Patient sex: F
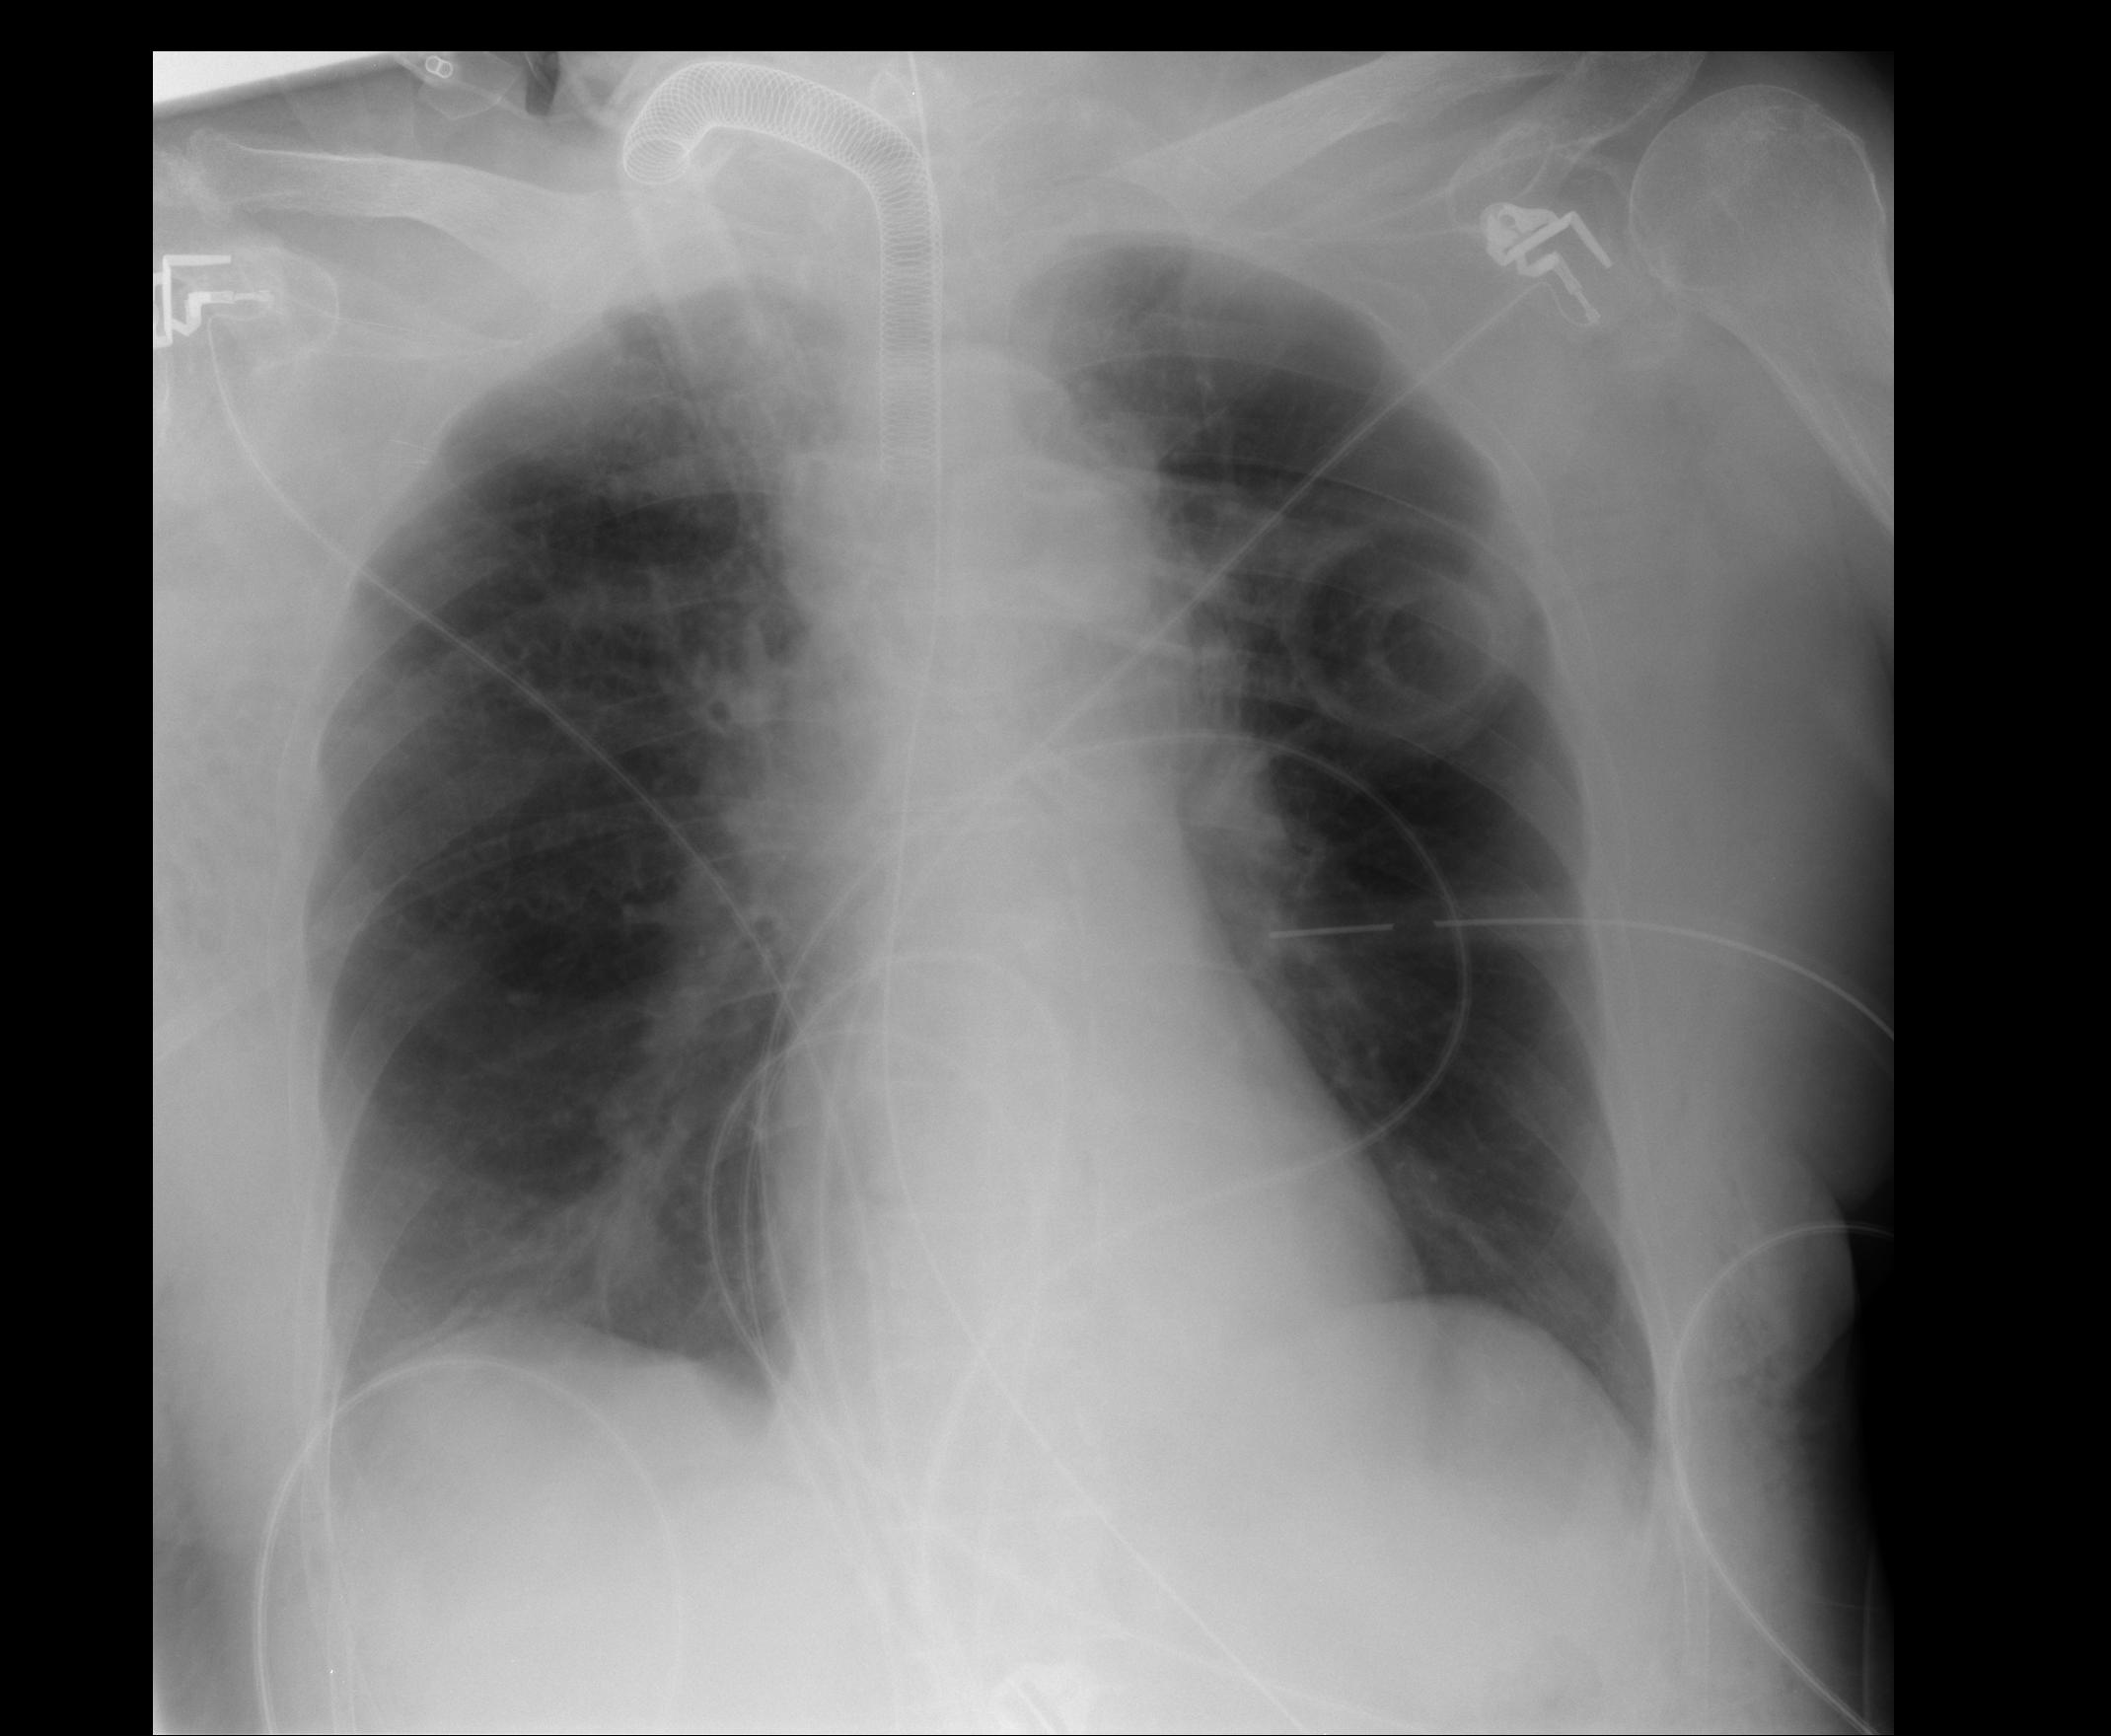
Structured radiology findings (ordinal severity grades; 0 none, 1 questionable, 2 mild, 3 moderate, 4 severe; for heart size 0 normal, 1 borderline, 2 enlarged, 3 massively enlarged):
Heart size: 0
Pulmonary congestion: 0
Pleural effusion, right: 2
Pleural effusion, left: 0
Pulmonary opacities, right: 0
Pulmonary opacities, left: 0
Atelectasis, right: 2
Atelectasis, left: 2